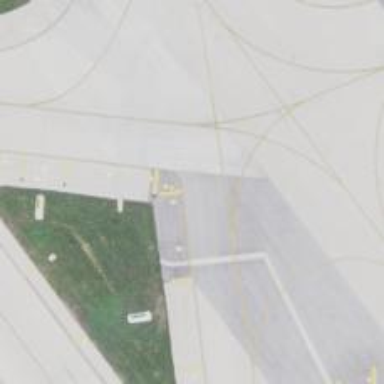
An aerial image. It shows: View of taxiway at the airport.